Here is the raw acceleration-versus-time signal recorded on a bearing housing. What is the most likely bearing condition (normal, inner_race, outer_race, ball)?
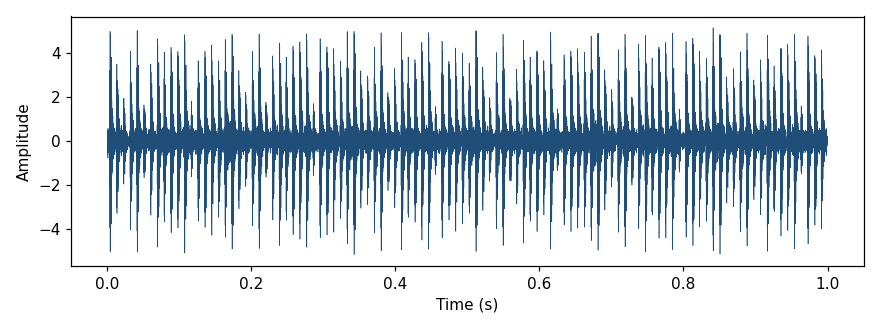
Answer: outer_race